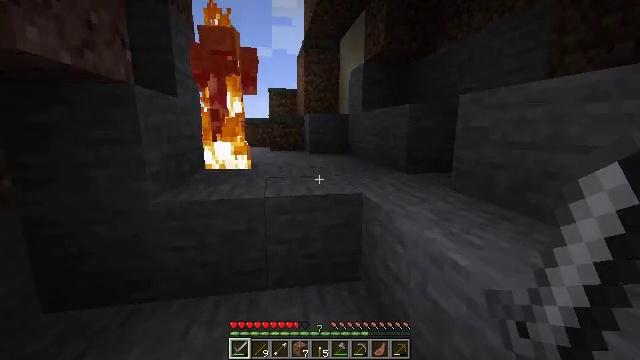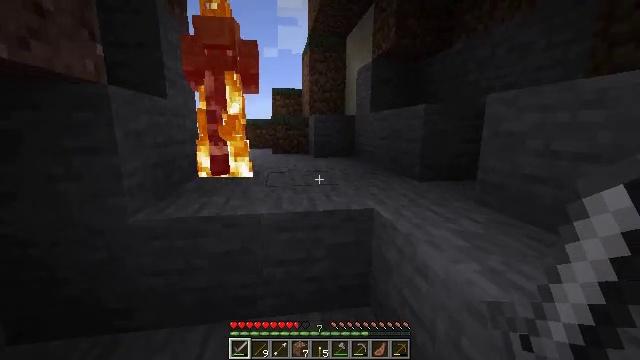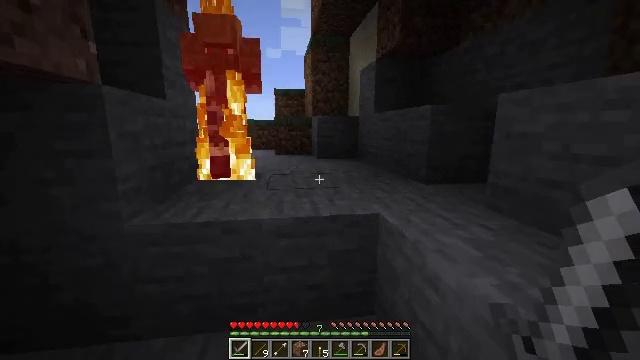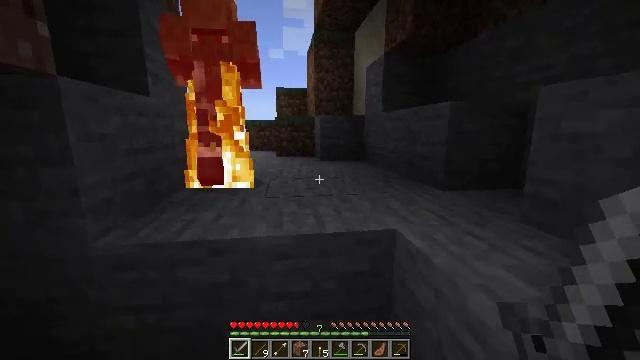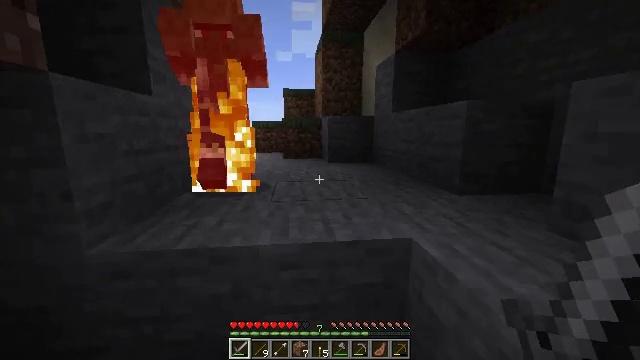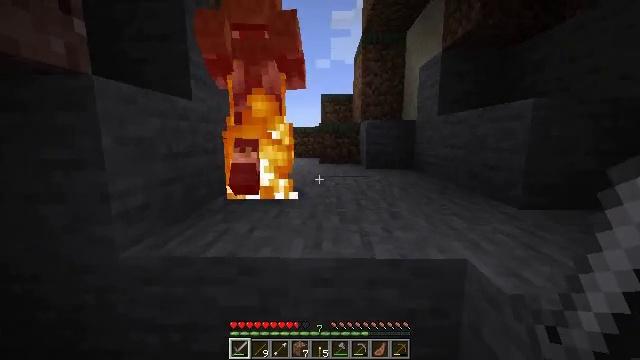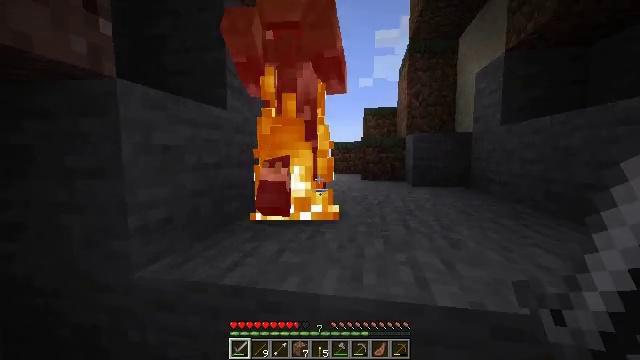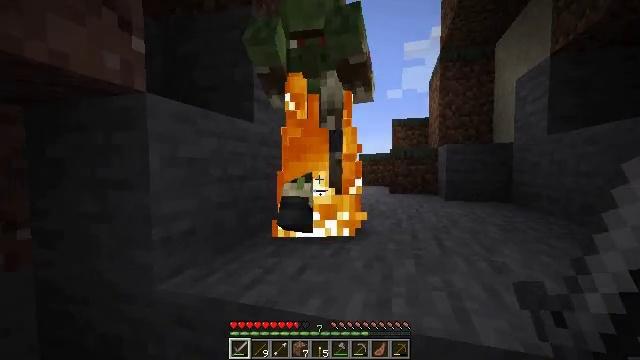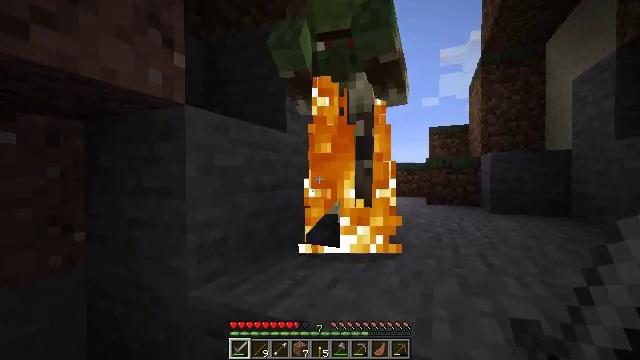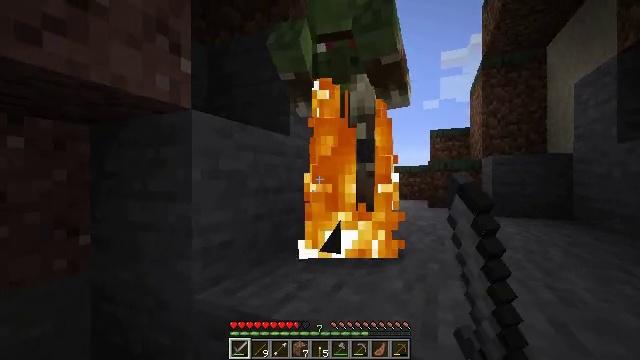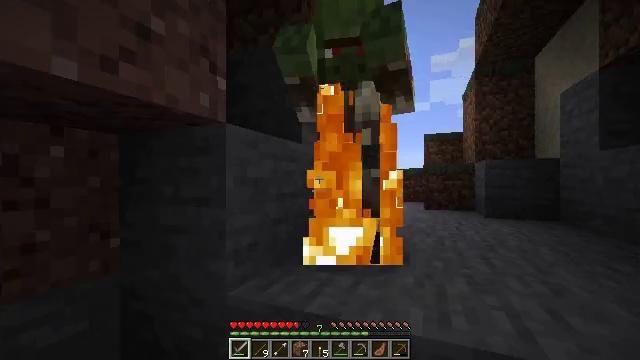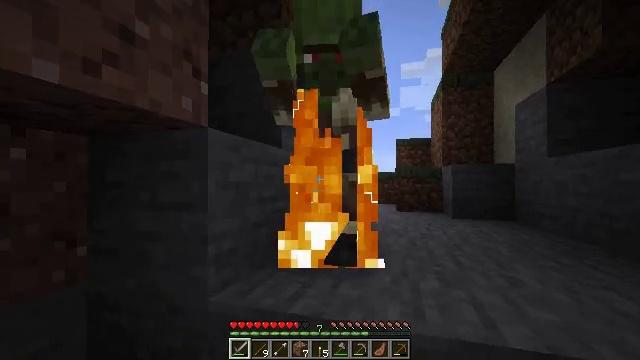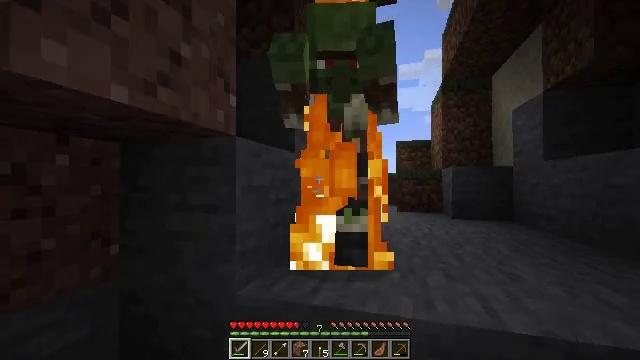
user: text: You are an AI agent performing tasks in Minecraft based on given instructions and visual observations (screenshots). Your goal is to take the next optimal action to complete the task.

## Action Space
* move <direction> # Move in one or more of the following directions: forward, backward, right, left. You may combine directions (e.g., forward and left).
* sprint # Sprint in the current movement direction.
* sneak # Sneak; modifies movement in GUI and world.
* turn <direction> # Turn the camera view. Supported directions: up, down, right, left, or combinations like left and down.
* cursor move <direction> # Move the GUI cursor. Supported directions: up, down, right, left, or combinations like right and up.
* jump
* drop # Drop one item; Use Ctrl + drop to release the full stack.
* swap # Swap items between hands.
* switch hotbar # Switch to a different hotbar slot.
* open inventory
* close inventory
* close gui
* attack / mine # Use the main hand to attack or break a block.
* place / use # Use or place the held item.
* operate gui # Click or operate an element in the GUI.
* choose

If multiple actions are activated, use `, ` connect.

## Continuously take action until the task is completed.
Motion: motion action
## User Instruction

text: Hunt the zombie villager.
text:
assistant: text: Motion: move forward, turn left
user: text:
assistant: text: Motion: move forward
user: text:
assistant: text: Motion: move forward
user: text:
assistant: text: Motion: move forward, turn left
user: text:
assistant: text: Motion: move forward, turn left and up
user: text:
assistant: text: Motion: move forward, turn left and up
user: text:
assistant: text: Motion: turn left and up
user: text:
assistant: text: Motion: move back and move left, turn left and up, attack / mine
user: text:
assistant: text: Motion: move back and move left, attack / mine
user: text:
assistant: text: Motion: move back and move left, turn right, attack / mine
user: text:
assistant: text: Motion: move back and move left, turn right, attack / mine
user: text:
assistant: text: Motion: move back and move left, attack / mine
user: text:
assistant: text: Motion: attack / mine